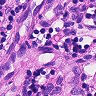
Metastatic tissue present: no